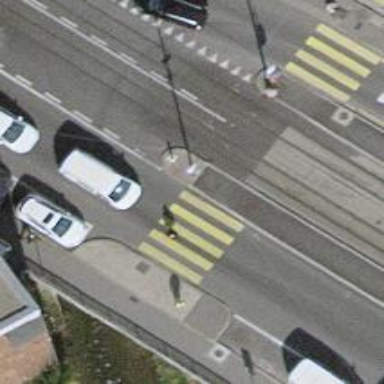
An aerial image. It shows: Marked crossing with zebra stripes on the road.